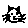
Label: cat